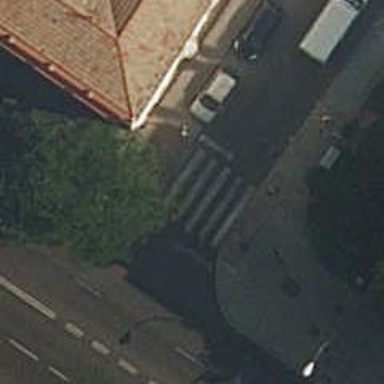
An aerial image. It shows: Crossing with traffic signals.